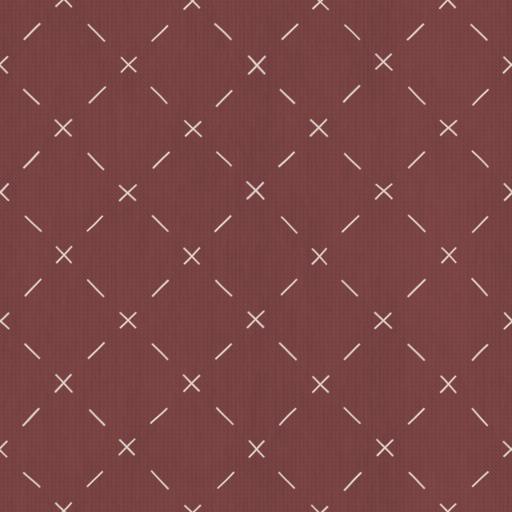
Tags: diamond fabric rectangle red square